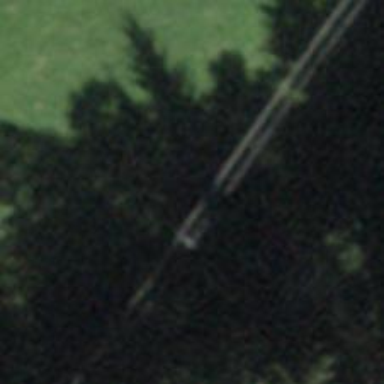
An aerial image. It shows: Power pole.